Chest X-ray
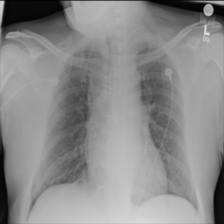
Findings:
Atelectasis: negative
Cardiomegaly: negative
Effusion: negative
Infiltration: negative
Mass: negative
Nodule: negative
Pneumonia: negative
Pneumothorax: negative
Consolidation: negative
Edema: negative
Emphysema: negative
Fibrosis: negative
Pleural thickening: negative
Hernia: negative